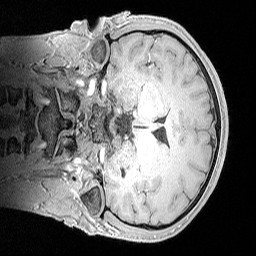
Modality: MP2RAGE
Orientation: coronal
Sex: male
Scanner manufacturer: siemens
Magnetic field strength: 3 T
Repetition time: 5 s
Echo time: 0.00292 s